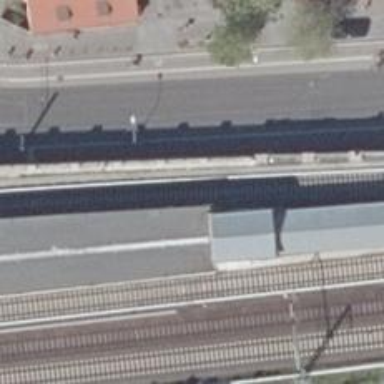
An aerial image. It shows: Railway signal.